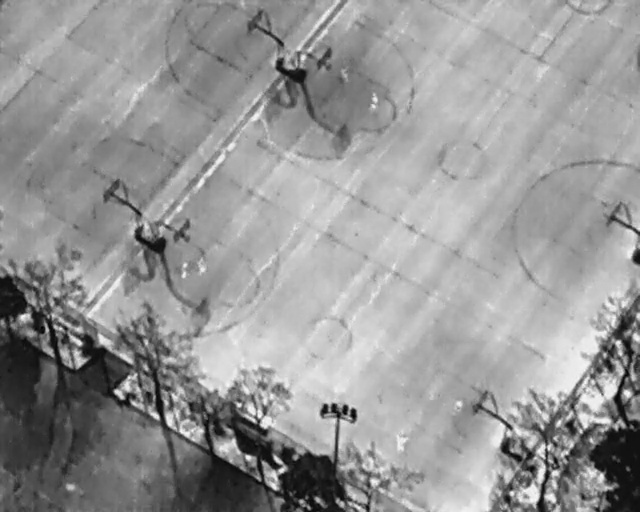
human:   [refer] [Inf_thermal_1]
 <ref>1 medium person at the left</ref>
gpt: <box>[[27, 51, 30, 53, 2]]</box>

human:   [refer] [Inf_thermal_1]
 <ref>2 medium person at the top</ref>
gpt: <box>[[52, 12, 55, 14, 2], [56, 18, 60, 20, 2]]</box>